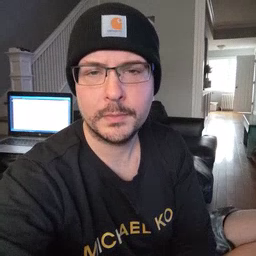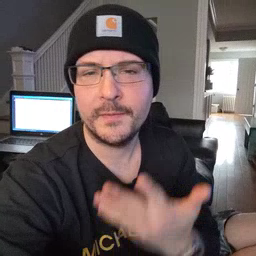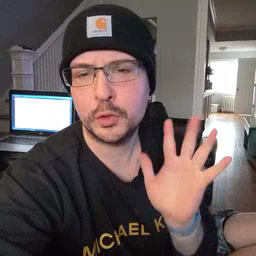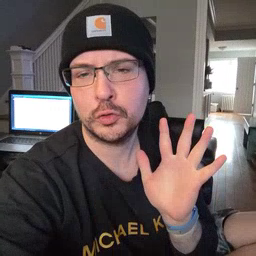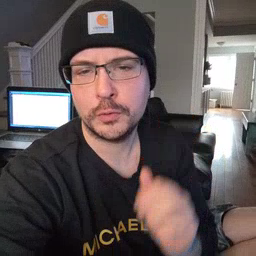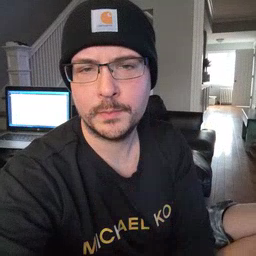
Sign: finish